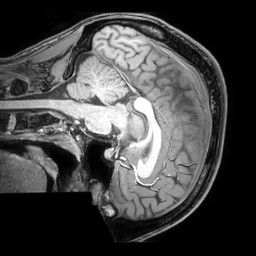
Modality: T1w
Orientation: sagittal
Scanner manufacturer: philips
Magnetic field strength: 3 T
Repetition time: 0.008 s
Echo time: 0.0035 s